Question:
Is there anyway to use CSS to achieve the above effect when mouse over on the button?
Thanks!
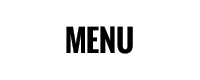
Answer: demo - <URL>
added pseudo element ':before' and 'background-color'
'''
.menu {
padding: 20px 40px;
font-size: 32px;
font-family: Arial, sans-serif;
display: inline-block;
position: relative;
}
.menu:before {
content: '';
background: #FFADAD;
position: absolute;
width: 0%;
top: 0;
left: 0;
height: 100%;
transition: 0.3s linear;
z-index: -1;
}
.menu:hover:before {
width: 100%;
}
'''
'''
<div class='menu'>Menu</div>
'''